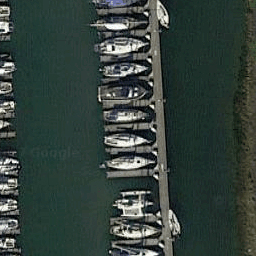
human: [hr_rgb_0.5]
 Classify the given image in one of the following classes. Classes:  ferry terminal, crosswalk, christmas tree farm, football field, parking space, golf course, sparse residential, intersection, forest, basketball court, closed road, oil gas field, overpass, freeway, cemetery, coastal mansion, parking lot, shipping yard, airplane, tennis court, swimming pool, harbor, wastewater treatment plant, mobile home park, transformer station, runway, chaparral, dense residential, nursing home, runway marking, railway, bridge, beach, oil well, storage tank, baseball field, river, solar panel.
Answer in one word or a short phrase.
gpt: harbor